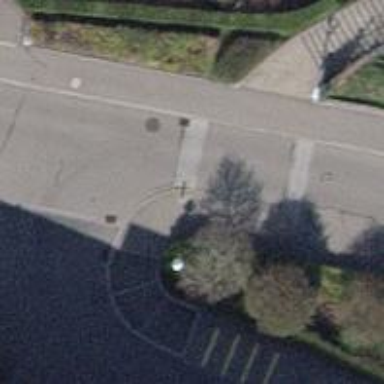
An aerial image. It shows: Marked crossing on footway with traffic-calming table.